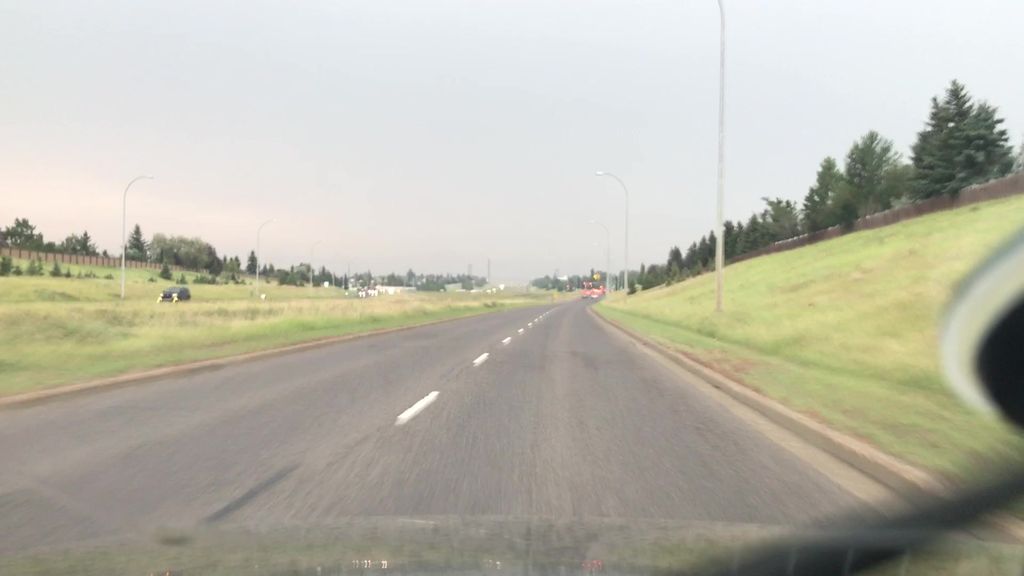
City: edmonton